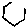
Label: hexagon